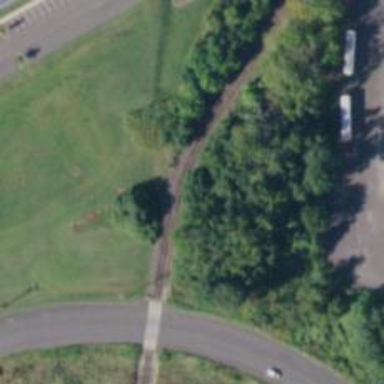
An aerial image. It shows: Disused railway spur service.